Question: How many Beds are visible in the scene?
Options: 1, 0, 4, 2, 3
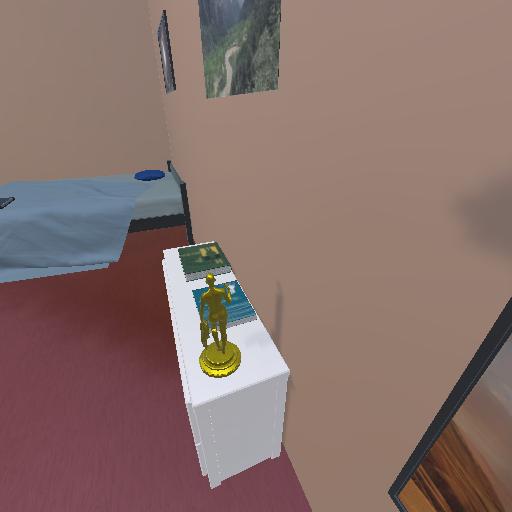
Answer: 1